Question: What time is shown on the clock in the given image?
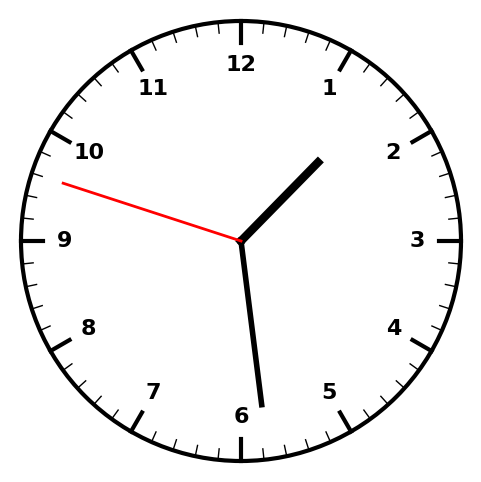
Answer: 01:28:48